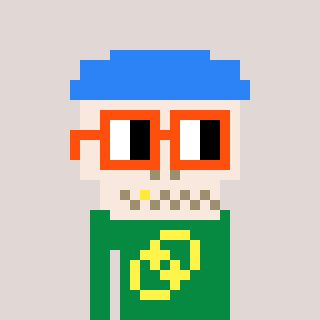
a pixel art character with square orange glasses, a skeleton-hat-shaped head and a green-colored body on a warm background